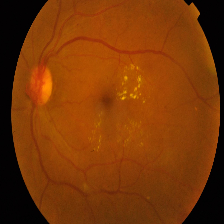
Diabetic retinopathy grade: Proliferative DR